Question: I have a stored procedure like this:
'''
ALTER procedure [dbo].[delivary1]
@dedate nvarchar(100),
@carid nvarchar(100)
AS
BEGIN
declare @transid int
declare @status int
declare @count int,
@currentdate nvarchar(50)
select @currentdate = GETDATE()
SET NOCOUNT ON;
select @count = count(*)
from Transaction_tbl
where TBarcode = @carid
if @count=0
begin
return -1
end
else
begin
select @status = t1.Status
from Transaction_tbl t1
where t1.TBarcode = @carid
if @status = 4
begin
select @transid = t.transactID
from Transaction_tbl t
where t.TBarcode = @carid
update Transaction_tbl
set DelDate = '' + @currentdate + '', Status=5
where TBarcode = @carid
update KHanger_tbl
set Delivered = 1
where transactid = @transid
return 4
end
if @status = 5
begin
return 5
end
if @status=0
begin
return 0
end
if @status=1
begin
return 1
end
if @status = 2
begin
return 2
end
if @status = 3
begin
return 3
end
end
end
'''
My database has more than 10 lack of records. Sometimes this takes a long time to execute..
Is there any way to write this stored procedure any simpler than this way?
Any help is very much appreciated.
Thanks in advance
Execution plan of my stored procedure

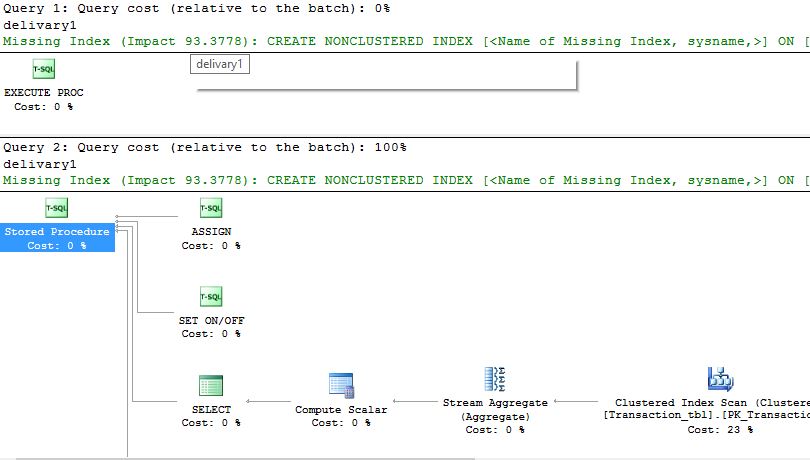
Answer: You do not need to return the value for status, it just doent make any sense,
also add the missing index which suggests you will get around 93% improvement in your performance.

you can write this procedure with an OUTPUT parameter something like this...
'''
ALTER procedure [dbo].[delivary1]
@dedate nvarchar(100),
@carid nvarchar(100),
@status INT OUTPUT
WITH RECOMPILE
AS
BEGIN
SET NOCOUNT ON;
DECLARE @transid int, @count int,@currentdate nvarchar(50)
SET @currentdate = GETDATE();
select @count = count(*) from Transaction_tbl where TBarcode = @carid
if (@count = 0)
begin
SET @status = -1;
end
else
begin
select @status = t1.[Status] from Transaction_tbl t1 where t1.TBarcode = @carid
if (@status = 4)
begin
select @transid = t.transactID
from Transaction_tbl t
where t.TBarcode = @carid
update Transaction_tbl
set DelDate = '' + @currentdate + ''
, [Status] = 5
where TBarcode = @carid
update KHanger_tbl
set Delivered=1
where transactid = @transid
end
end
END
'''
## How to add Missing Index
Go to your execution plan Right Click where it is showing Missing Index, and the click on the 'Missing Index Details'

And it will Give you the Index Definition in a new query window that SQL Server thinks will help it to improve the performance of this query. All you need to do now is Just execute the Statement and it will create the index for you.
## Index Definition
'''
/*
Missing Index Details from SQLQuery1.sql - ALI-PC.AdventureWorks2008R2 (My Server\UserName (59))
The Query Processor estimates that implementing the following index could improve the query cost by 95.7414%.
*/
/*
USE [AdventureWorks2008R2]
GO
CREATE NONCLUSTERED INDEX [<Name of Missing Index, sysname,>]
ON [Sales].[SalesOrderHeader] ([TerritoryID],[ShipMethodID],[SubTotal],[Freight])
INCLUDE ([SalesOrderNumber],[CustomerID])
GO
*/
'''